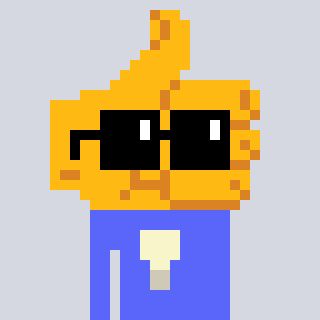
a pixel art character with square black sunglasses, a thumbsup-shaped head and a purple-colored body on a cool background